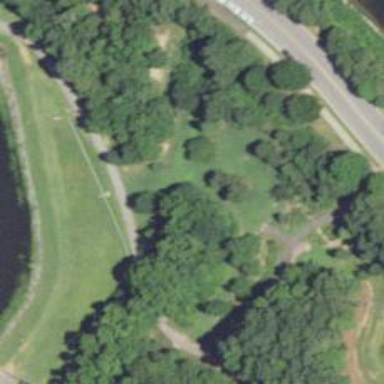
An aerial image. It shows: Disc golf basket.